You are looking at the unprocessed time series of a bearing vibration snapshot. Determine the bearing's health state. Answer with exactly one of: normal, inner_race, outer_race, ball.
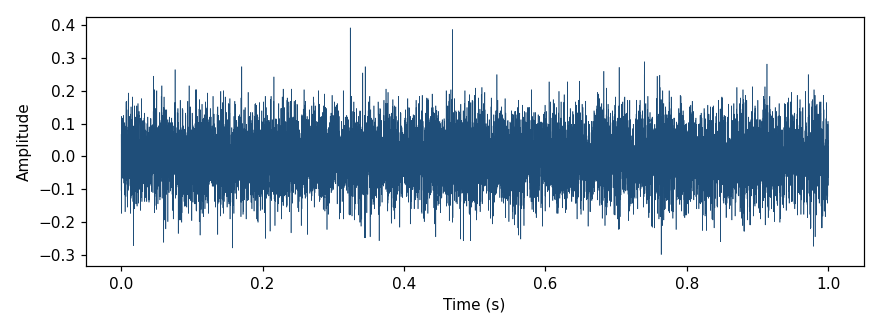
Answer: outer_race